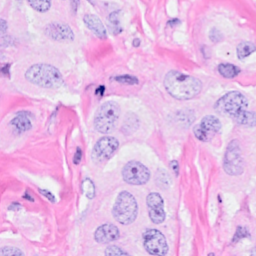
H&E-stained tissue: Breast